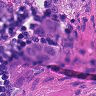
Metastatic tissue present: yes